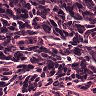
Metastatic tissue present: no